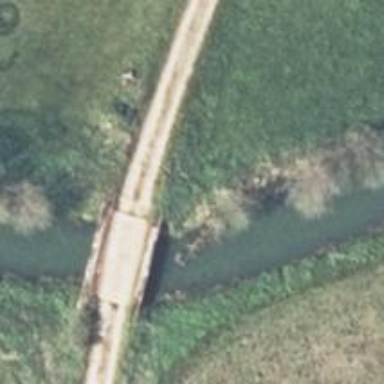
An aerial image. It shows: Track road with bridge.